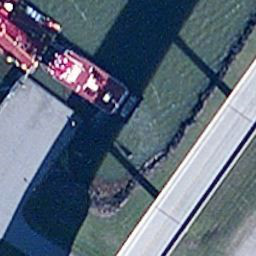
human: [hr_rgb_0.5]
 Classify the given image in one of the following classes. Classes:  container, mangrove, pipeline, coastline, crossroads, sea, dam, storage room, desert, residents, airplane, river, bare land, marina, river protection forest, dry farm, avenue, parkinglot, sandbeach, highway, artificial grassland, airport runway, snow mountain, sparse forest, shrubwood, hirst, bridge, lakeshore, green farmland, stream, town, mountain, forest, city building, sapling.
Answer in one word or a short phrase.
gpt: bridge